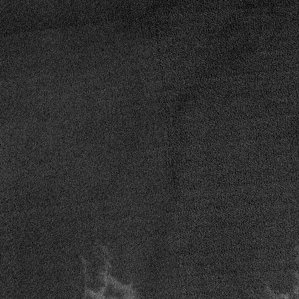
Label: frost